Question: I'm currently working on a project that requires collision detection with complex shapes:
.
Now the shape as a whole (The black outline) is displayed to the user as a regular image (Using Graphics.DrawImage). The image is broken down into distinct disjoint parts saved and drawn using GraphicsPath. The user clicks on the section, and if the area is clicked then the path is filled in.
My problem is that on average there is 338 sections for the image.
Example saved data for GraphicsPath for section:
> 1:41,1:42,1:43,1:44,1:45,1:46,2:46,3:47,4:47,5:48,6:48,7:48,8:48,9:48,10:48,11:49,12:48,13:48,14:48,15:48,16:48,17:48,18:48,19:48,20:47,21:47,22:47,23:47,24:46,25:46,26:45,27:45,28:44,29:44,30:43,31:43,32:43,33:43,34:43,35:42,36:42,37:43,38:43,39:43,40:43,41:44,42:44,43:44,44:45,45:46,46:46,47:47,48:48,49:48,50:48,51:48,52:48,53:48,53:47,54:47,54:46,54:45,54:44,54:43,54:42,54:41,53:40,53:39,52:38,52:37,52:36,51:35,51:34,50:33,50:32,50:31,50:30,50:29,50:28,50:27,50:26,50:25,50:24,50:23,50:22,51:21,51:20,51:19,51:18,51:17,51:16,50:15,50:14,50:13,50:12,50:11,50:10,50:9,50:8,49:7,49:6,49:5,49:4,48:3,48:2,48:1,47:1,46:1,45:1,44:1,43:1,42:1,41:1,40:1,39:1,38:1,37:1,36:1,35:1,34:1,33:1,32:1,31:1,30:1,29:1,28:2,27:2,26:2,25:2,24:2,23:3,22:3,21:3,20:4,19:4,18:5,17:5,16:6,15:6,15:7,14:7,13:8,12:9,11:10,10:11,10:12,9:13,8:14,8:15,7:16,7:17,7:18,6:19,6:20,6:21,5:22,5:23,5:24,4:25,4:26,4:27,4:28,4:29,3:30,3:31,3:32,3:33,3:34,2:35,2:36,2:37,2:38,2:39,
which is a whole lot of data to save and load into GraphicsPath and then eventually drawn.
Format x:y,...
Now here is the question, which is really open and I do apologize for. But is there a more elegant solution to this problem? A more simplified version? My supervisor is not thrilled with the solution I've come up with and has instructed me to search for a better one. We're open to using new technology that is compatible with dot net 3.5
Thank-you everyone.
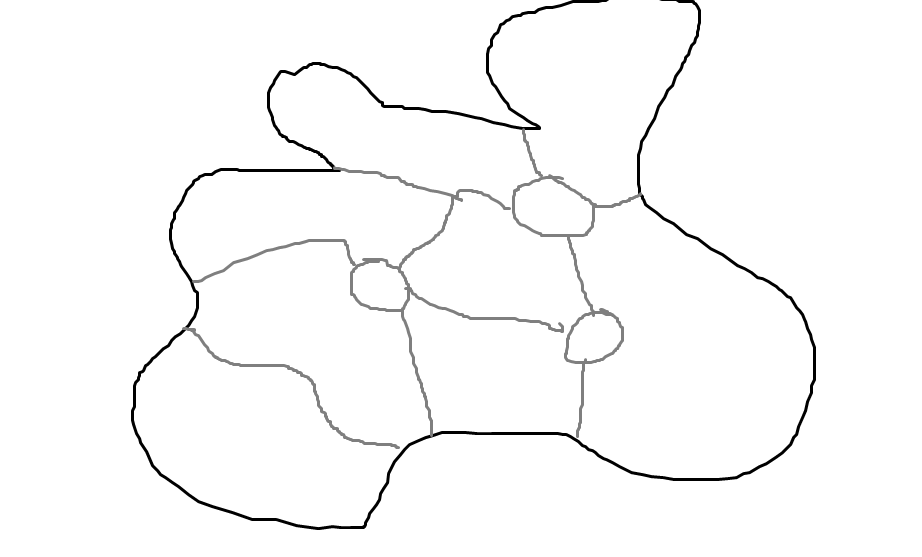
Answer: I ended up going with a manual solution. My solution requires the user to define the points. More points = smooth. Less points = more polygon like.